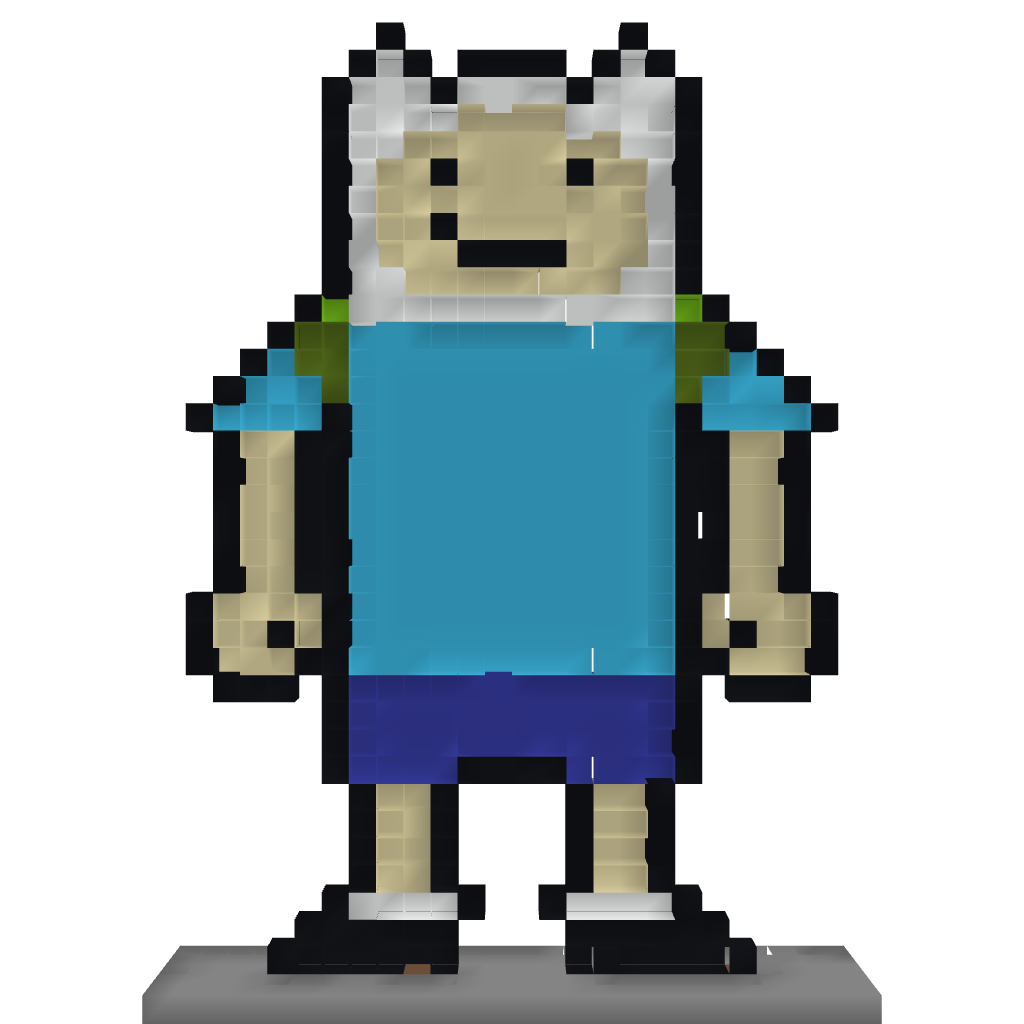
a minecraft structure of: Finn The Human